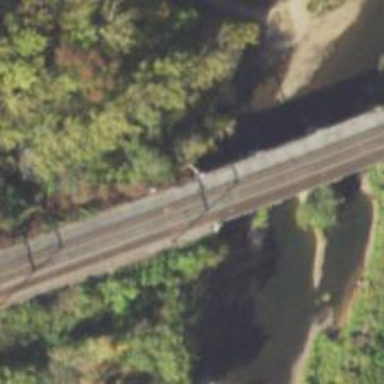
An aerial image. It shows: Bridge with electrified railway tracks featuring contact line.